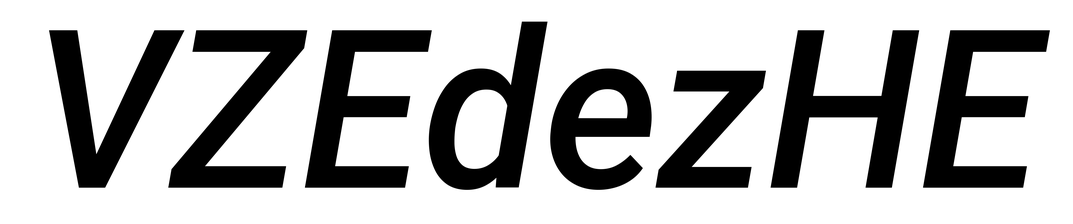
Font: Roboto-Italic_Medium_Italic